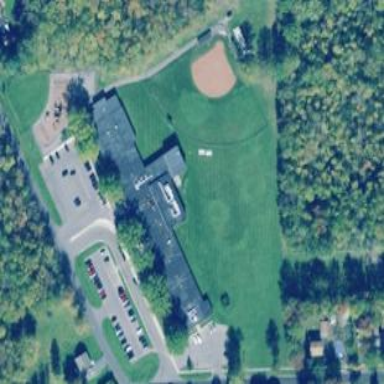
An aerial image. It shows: School.